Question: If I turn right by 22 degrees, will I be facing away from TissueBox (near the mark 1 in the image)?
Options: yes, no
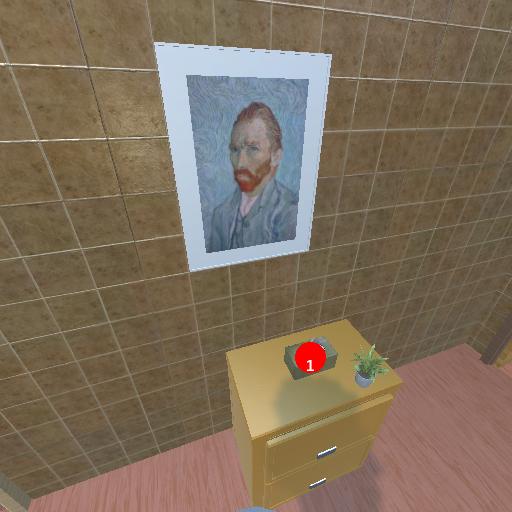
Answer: yes